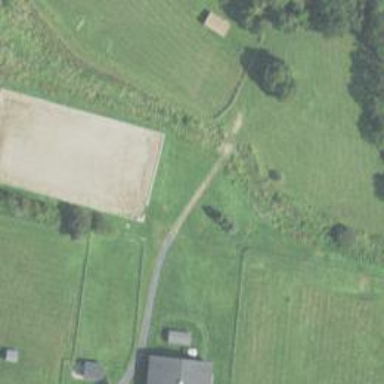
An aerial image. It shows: Equestrian pitch for leisure land activities.